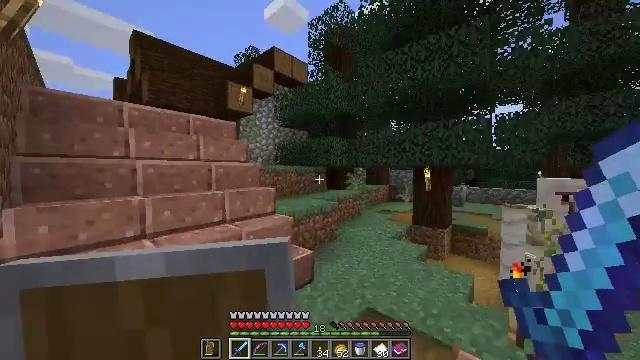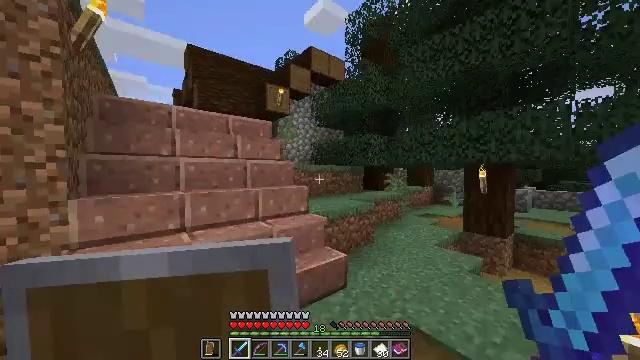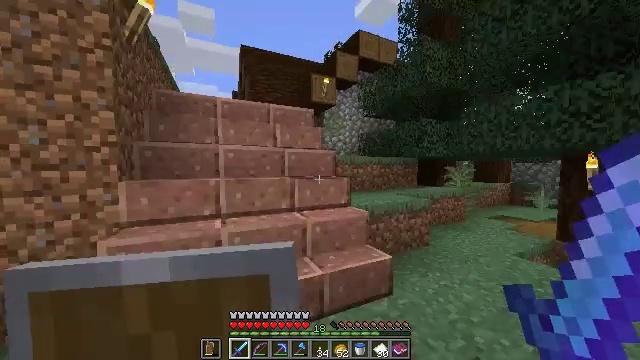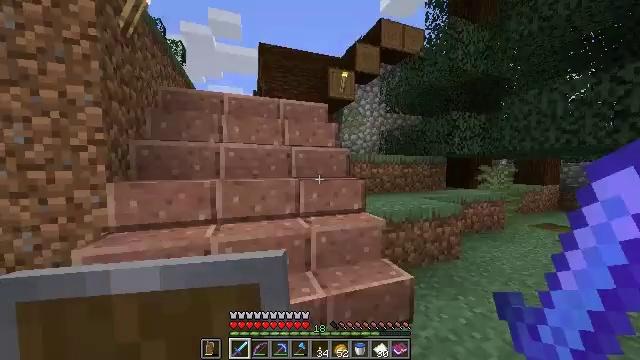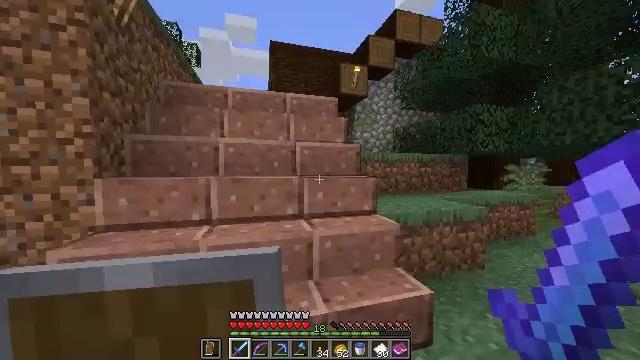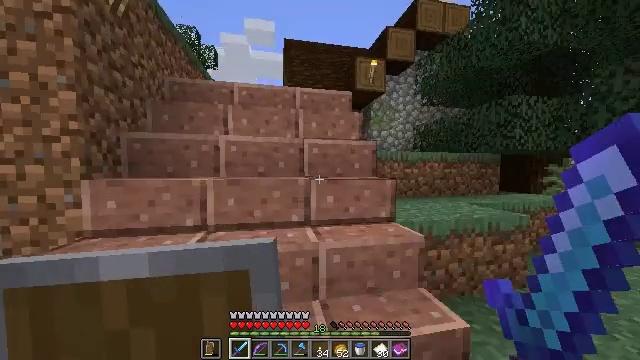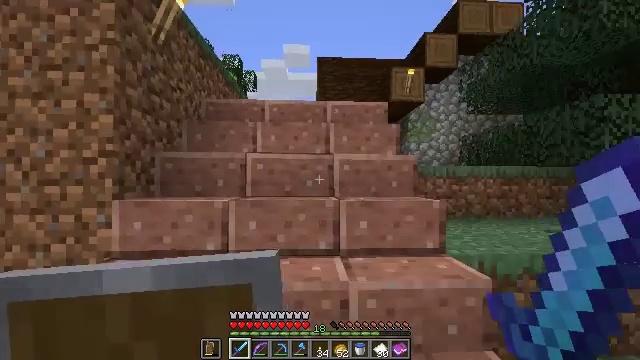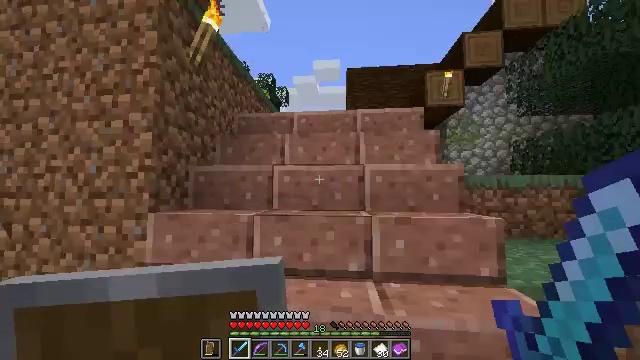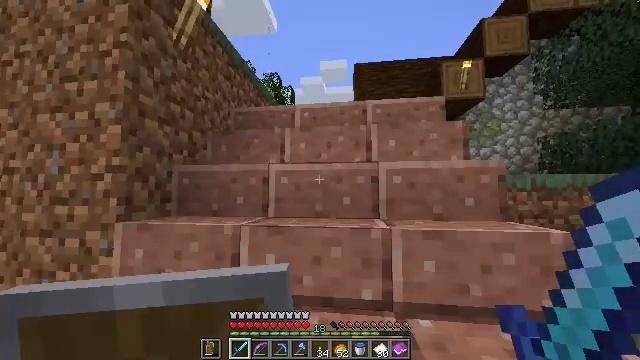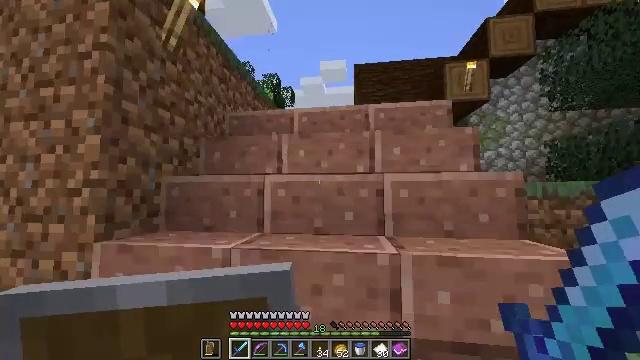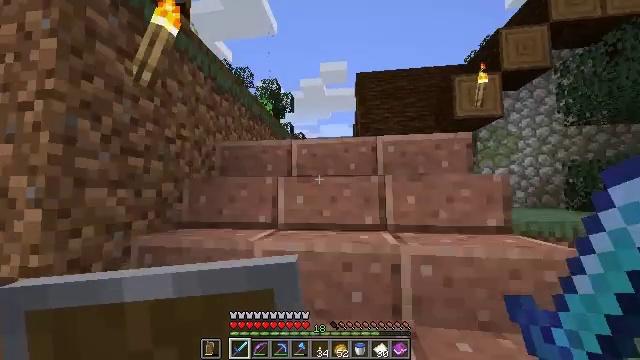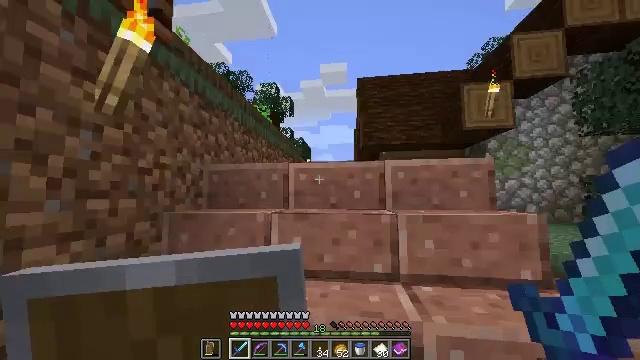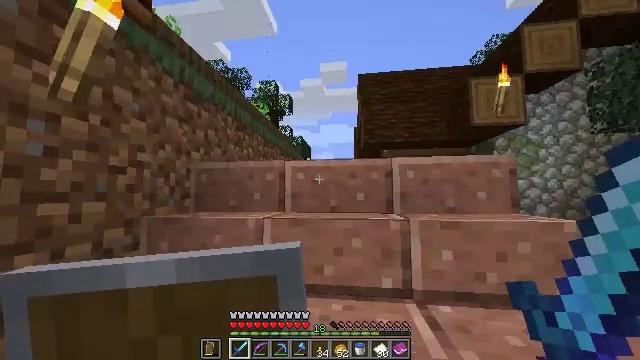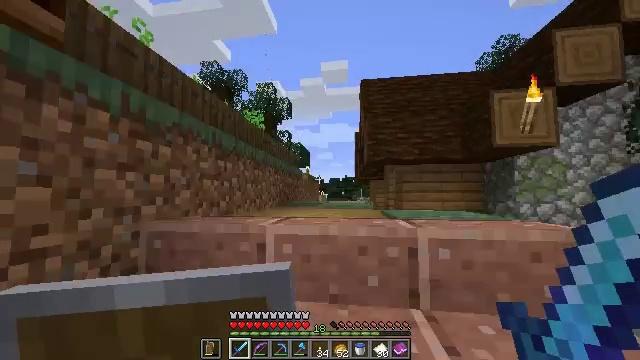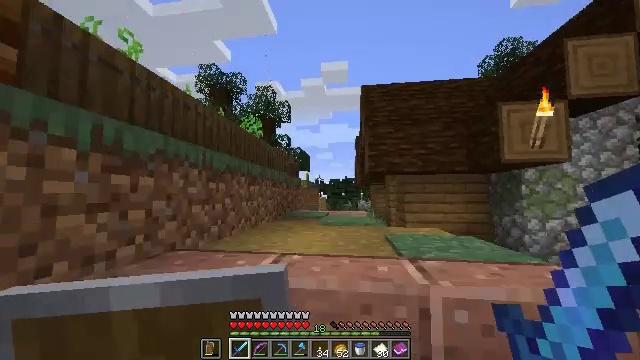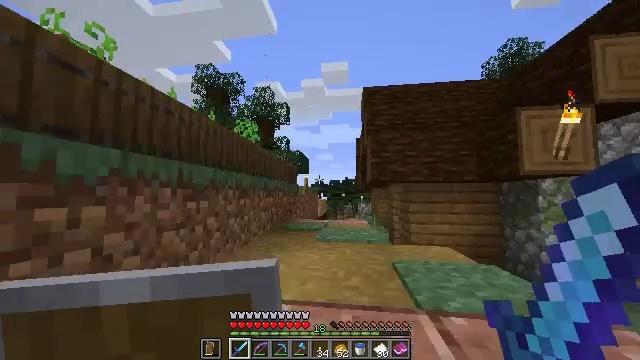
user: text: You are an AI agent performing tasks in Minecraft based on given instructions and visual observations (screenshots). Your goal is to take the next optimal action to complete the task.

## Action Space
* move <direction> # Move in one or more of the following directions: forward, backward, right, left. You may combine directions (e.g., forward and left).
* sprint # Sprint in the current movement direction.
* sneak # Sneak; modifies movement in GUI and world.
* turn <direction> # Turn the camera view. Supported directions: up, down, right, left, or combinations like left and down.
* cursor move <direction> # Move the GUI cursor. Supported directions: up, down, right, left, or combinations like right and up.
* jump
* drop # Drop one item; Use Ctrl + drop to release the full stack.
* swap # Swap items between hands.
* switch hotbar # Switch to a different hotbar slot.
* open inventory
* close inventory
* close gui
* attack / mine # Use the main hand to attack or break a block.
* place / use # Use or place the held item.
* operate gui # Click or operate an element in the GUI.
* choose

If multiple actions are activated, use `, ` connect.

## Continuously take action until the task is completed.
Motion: motion action
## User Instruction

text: Arrange iron ingots in a U-shape to craft a cauldron.
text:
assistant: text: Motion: move forward, sprint, turn left
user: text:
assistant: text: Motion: move forward, sprint, turn left
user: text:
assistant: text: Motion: move forward, sprint, turn left
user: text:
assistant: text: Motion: move forward, sprint, turn left
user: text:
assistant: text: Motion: move forward, sprint, turn left
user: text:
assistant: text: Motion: move forward, turn left and up
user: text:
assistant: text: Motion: move forward, turn left and up
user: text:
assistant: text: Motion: move forward, turn left
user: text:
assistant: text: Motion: move forward
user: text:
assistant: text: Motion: move forward
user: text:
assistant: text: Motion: move forward
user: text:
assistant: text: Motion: move forward
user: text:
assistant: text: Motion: move forward
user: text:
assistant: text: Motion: move forward
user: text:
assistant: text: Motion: move forward
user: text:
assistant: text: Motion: move forward
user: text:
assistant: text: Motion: move forward
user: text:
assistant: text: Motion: move forward
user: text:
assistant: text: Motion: move forward
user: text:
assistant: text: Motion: move forward, turn right and down
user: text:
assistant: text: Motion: move forward, turn right and down
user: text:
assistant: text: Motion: move forward, turn right and down
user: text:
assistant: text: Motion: move forward
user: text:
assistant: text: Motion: move forward
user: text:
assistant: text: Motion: move forward
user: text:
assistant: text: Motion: move forward
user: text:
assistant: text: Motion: move forward, turn right and down
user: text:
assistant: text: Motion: move forward and move left, turn right and down
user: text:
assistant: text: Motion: move forward and move left, turn right and down
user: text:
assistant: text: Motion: move forward and move left, turn right and down